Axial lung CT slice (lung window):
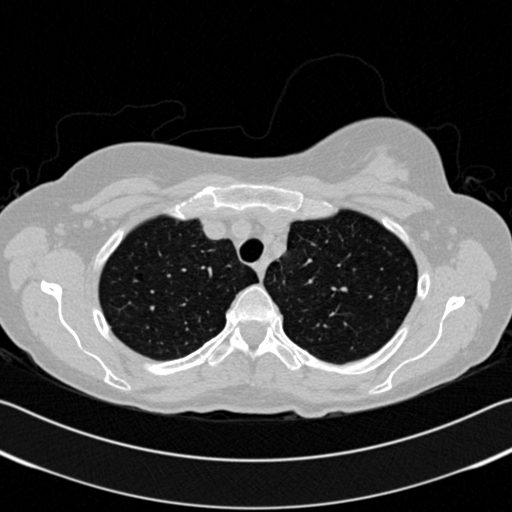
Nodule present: no